Interaction volume radius: 5 \u00c5
Interaction volume height: 30 \u00c5
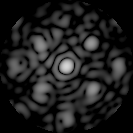
Disorder parameter: 0.5073